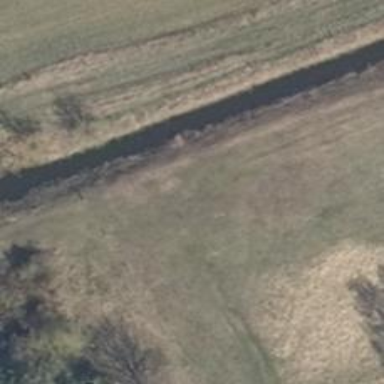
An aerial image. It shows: Track road with grass surface.